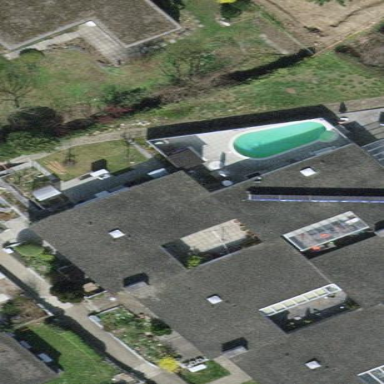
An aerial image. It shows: Terrace building.